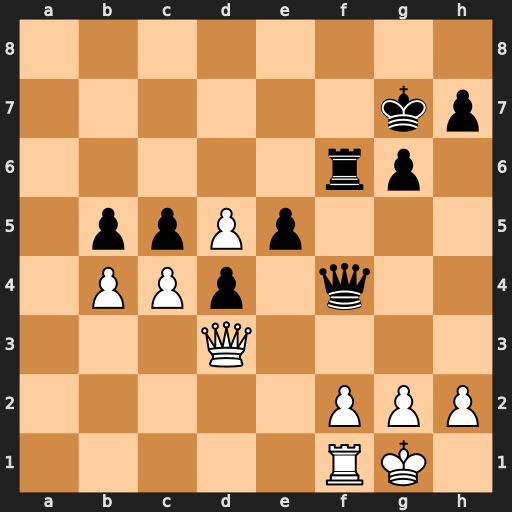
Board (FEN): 8/6kp/5rp1/1ppPp3/1PPp1q2/3Q4/5PPP/5RK1
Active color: w
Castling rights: -
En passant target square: e6
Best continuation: bxc5 bxc4 Qxc4